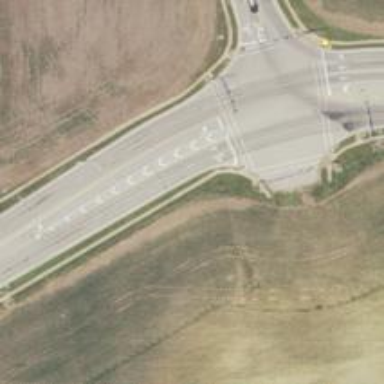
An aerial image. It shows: Road with markings indicating through and right turn.